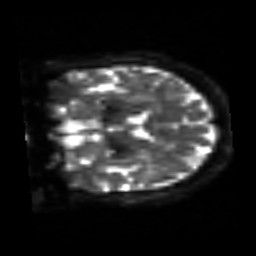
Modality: sbref
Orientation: coronal
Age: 62
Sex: female
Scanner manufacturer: siemens
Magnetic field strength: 3 T
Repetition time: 3.2 s
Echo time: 0.081 s